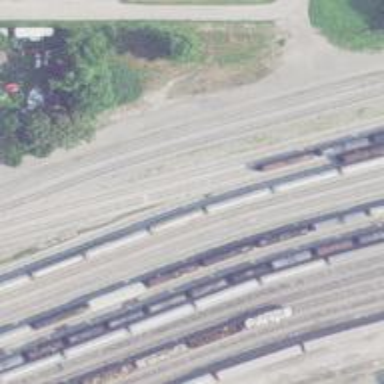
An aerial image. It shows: Railway yard.